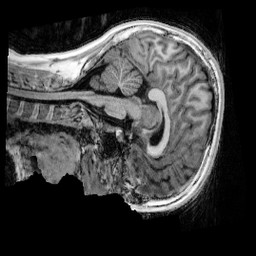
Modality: UNIT1_denoised
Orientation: sagittal
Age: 10
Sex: female
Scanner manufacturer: siemens
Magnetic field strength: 3 T
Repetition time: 4 s
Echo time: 0.00303 s